Question: I am new to VBA and I am stuck on how to enter the following equation in to VBA so that Cell A1 will can change the value of X. X=0.5

Here is my code in VBA:
'''
Sub Equation()
Dim x As Double
x = Range("A1").Value
Answer = Sqr(1 + x ^ 2) & (1 + (1) / Sqr(1 + x ^ 2))
MsgBox ("The Answer to the equation is " & Answer)
End Sub
'''
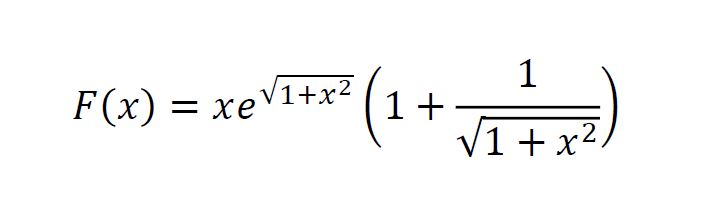
Answer: You can insert a module into you VBA project:
<URL>
write below function there:
'''
Function func(x As Double) As Double
Dim result As Double
result = x * Exp(Sqr(1 + x * x))
result = result * (1 + 1 / (Sqr(1 + x * x)))
func = result
End Function
'''
And then use it in worksheet like: '=func(A1)'
: <URL>